Question: I have created a application which connects and performs function to a database. However when I compile and publish the application my clients report a error message while trying to open the file about a missing file.

So they need to have the connector installed before they can use my application, how can I fix this?
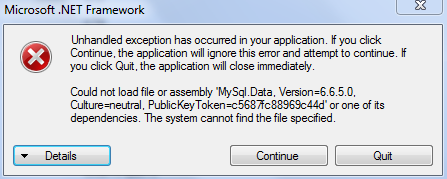
Answer: Create an installer that ensures this dependency is met. <URL> is the normal route here. The WiX tools do not depend on VS, although the VS tools make things a little easier for you.
-or-
In VS, open the references section of your project, find the reference to MySql.Data, go to properties and set "Copy Local" to 'true' and rebuild. Now the .dll will be copied to your 'bin' folder, ready for redistribution as you see fit.